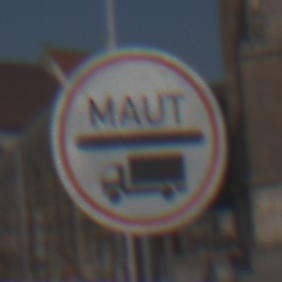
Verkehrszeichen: Mautpflicht
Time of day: MorningAfternoon
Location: Outdoor (Urban)
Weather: Clear
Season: NotSpecified
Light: Natural